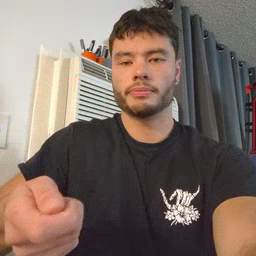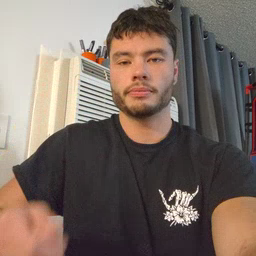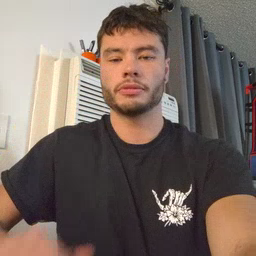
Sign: vacuum